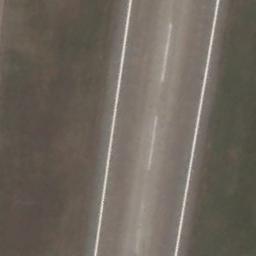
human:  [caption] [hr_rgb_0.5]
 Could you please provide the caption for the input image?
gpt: The grass is on either side of the runway .

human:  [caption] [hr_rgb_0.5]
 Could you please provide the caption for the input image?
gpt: The runway is on the grass .

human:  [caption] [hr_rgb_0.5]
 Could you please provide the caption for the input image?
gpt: The runway goes through the lawn and several center line markings are on the runway .

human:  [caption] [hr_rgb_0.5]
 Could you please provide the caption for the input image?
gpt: There is brown bare ground next to the runway, With short white lines on the runway .

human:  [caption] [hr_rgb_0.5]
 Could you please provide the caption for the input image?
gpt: There are brown bare land beside the runway .